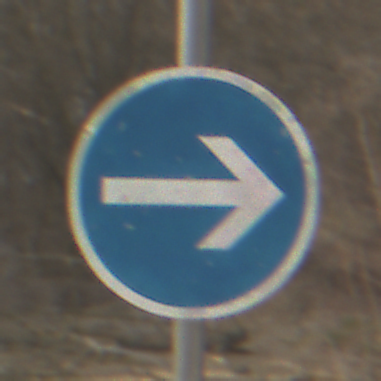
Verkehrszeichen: VorgeschriebeneFahrtrichtungHierRechts
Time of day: MorningAfternoon
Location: Outdoor (Nature)
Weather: PartlyCloudy
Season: Winter
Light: Natural